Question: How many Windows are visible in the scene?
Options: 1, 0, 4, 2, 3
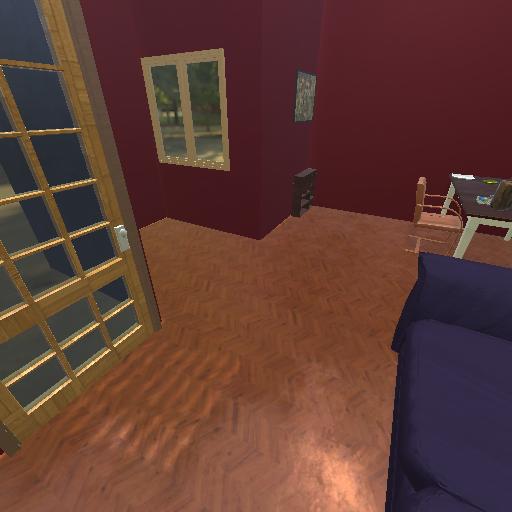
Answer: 1